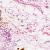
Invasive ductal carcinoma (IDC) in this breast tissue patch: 0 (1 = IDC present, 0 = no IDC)